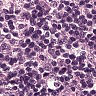
Metastatic tissue present: no